Field crop: maize
Growth stage: 1
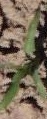
Species: maize